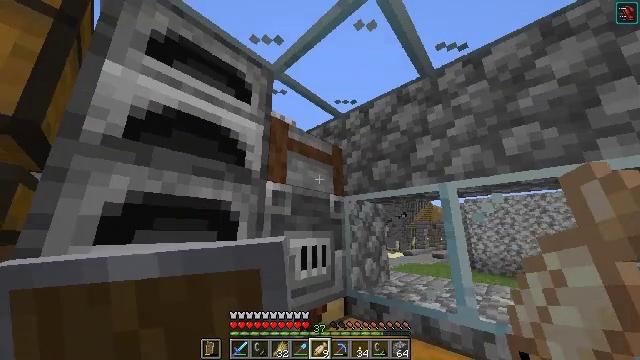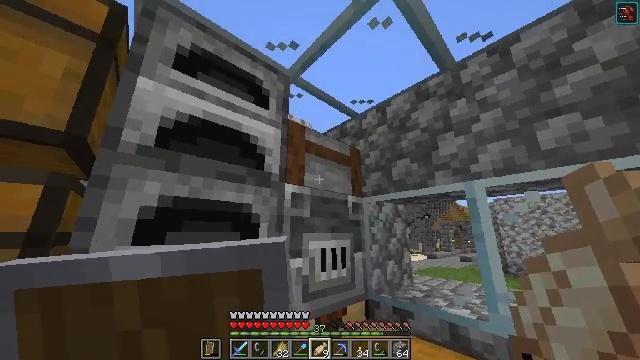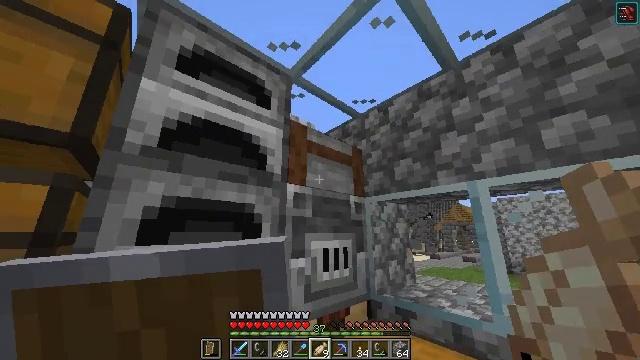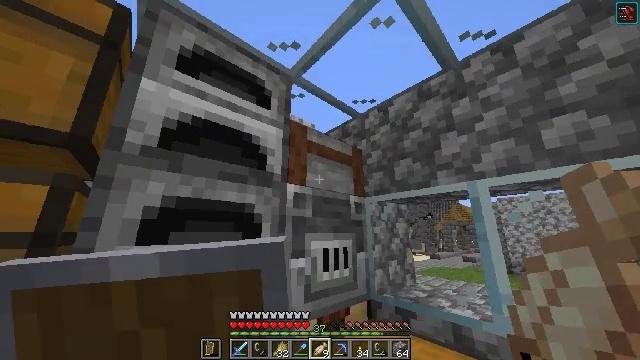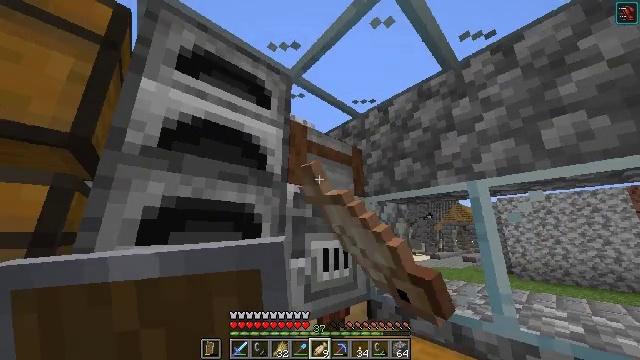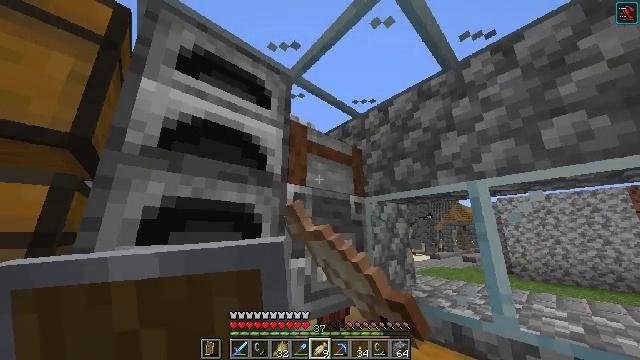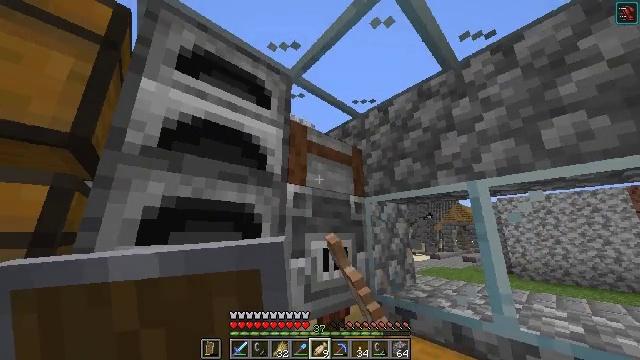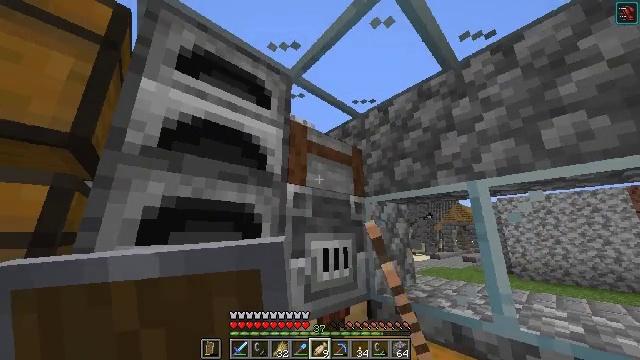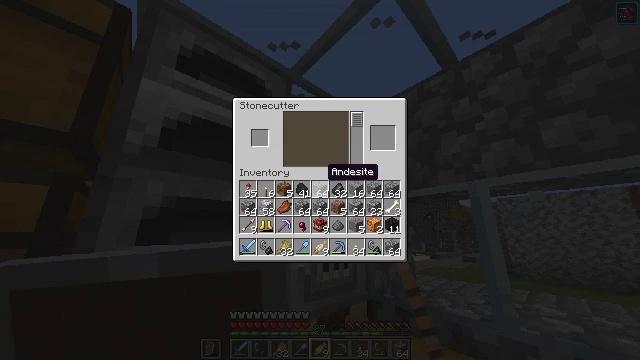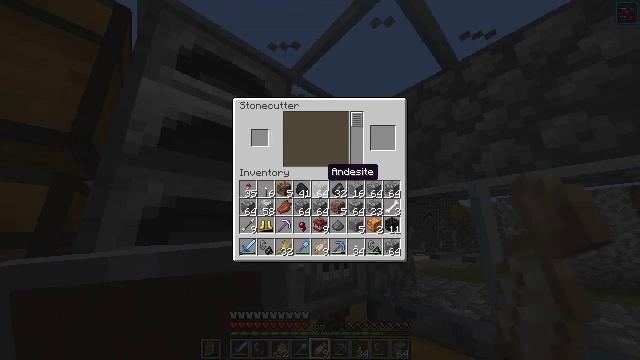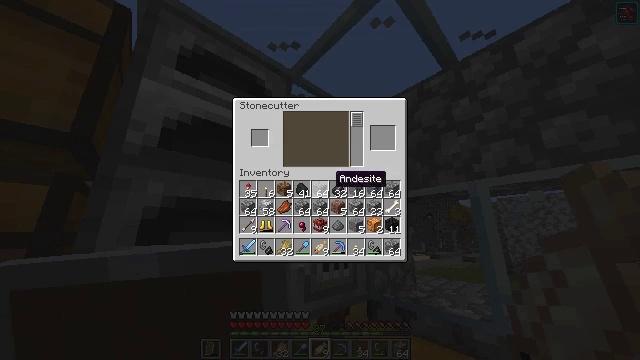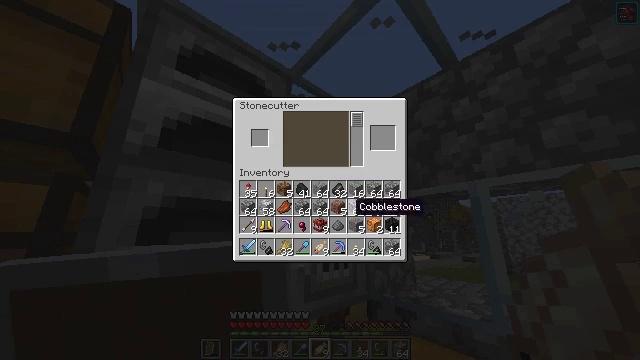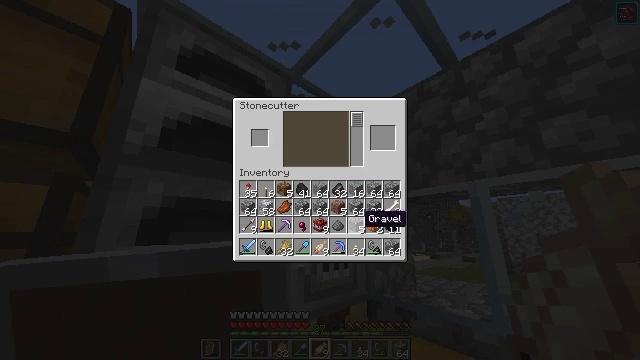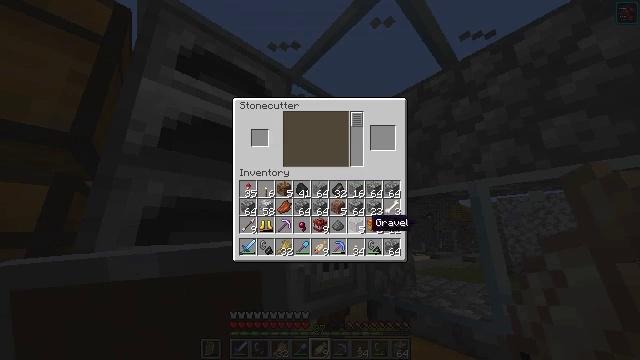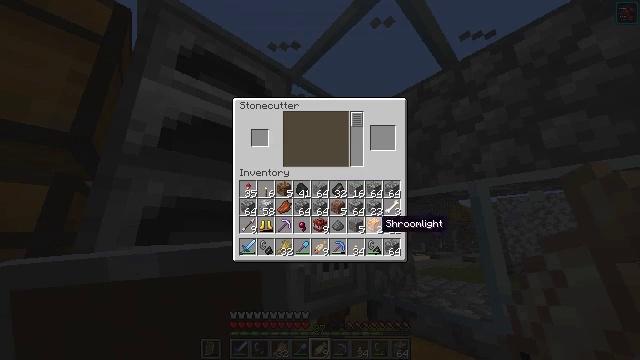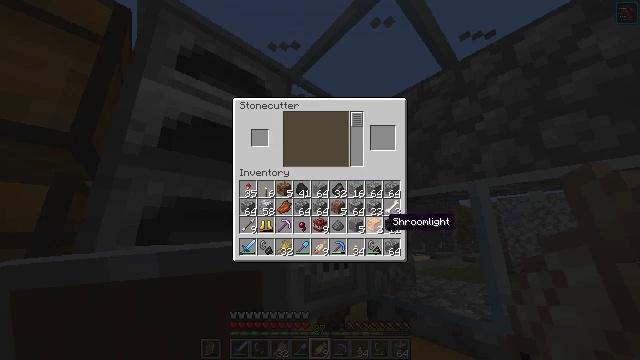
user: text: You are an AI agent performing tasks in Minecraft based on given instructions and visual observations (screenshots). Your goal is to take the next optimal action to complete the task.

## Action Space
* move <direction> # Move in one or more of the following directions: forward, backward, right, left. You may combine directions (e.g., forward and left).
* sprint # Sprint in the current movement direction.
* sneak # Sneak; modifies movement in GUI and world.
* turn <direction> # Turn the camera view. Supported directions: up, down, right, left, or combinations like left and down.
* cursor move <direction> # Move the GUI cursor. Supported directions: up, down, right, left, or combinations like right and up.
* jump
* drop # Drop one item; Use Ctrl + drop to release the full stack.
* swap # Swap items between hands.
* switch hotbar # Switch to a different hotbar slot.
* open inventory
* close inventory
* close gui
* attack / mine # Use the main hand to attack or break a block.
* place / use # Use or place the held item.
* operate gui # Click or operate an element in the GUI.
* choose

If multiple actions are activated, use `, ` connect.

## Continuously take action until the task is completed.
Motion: motion action
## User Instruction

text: Combine blackstone to craft polished blackstone.
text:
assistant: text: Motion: turn left
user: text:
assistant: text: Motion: no_op
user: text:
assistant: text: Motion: use / place
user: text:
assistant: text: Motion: use / place
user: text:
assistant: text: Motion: use / place
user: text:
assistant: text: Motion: no_op
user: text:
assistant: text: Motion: no_op
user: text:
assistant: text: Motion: open gui
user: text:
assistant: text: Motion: no_op
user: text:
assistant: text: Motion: cursor move right and down
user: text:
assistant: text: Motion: cursor move right and down
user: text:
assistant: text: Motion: cursor move right and down
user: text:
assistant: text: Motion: cursor move right
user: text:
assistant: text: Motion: cursor move right
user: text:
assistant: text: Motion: cursor move right
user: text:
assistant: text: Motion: sneak
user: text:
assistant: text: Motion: sneak
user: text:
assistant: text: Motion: sneak, cursor move right
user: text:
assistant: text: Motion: sneak
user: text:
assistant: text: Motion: sneak
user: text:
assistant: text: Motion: sneak, choose
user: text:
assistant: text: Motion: sneak, choose
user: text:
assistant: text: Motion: sneak
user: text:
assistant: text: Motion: sneak
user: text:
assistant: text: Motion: no_op
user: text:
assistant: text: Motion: no_op
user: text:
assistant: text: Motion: no_op
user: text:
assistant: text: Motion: no_op
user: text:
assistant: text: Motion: no_op
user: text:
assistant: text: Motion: no_op